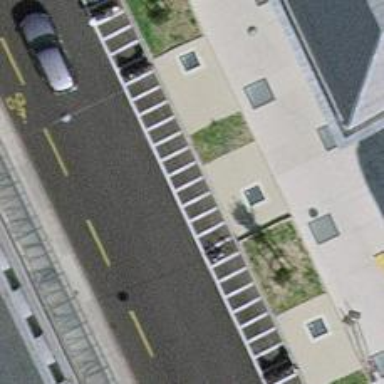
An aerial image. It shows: Motorcycle parking facility.